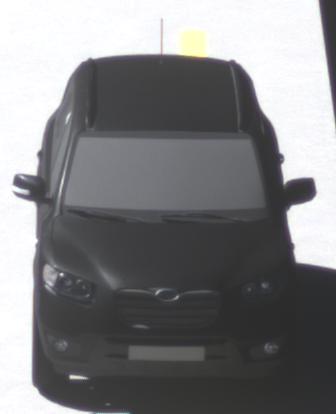
Make: Hyundai
Model: Santa Fe 2.4
Detailed model: Santa Fe (CM)
Model produced from: 2010/01
Model produced until: 2012/09
Doors: 5
Color: black
Road condition: dry road
Daytime: morning or afternoon
Contrast: high contrast